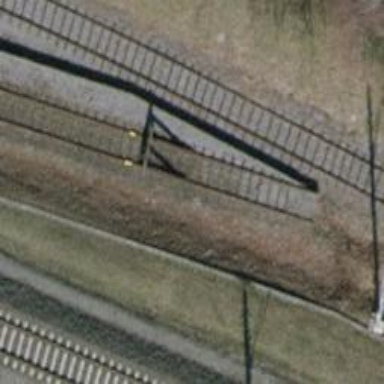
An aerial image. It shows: Railway buffer stop.